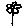
Label: flower